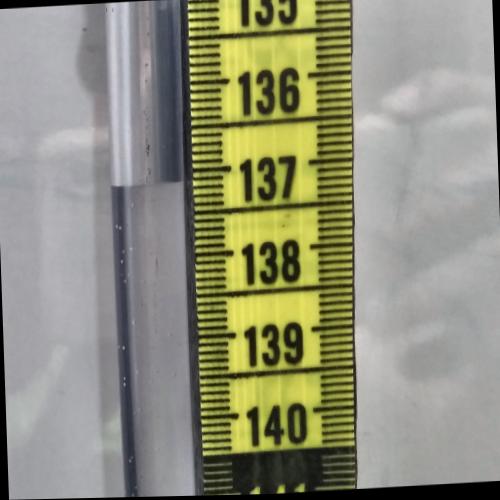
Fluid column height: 137.1 cm